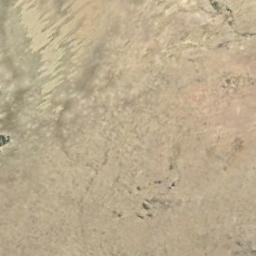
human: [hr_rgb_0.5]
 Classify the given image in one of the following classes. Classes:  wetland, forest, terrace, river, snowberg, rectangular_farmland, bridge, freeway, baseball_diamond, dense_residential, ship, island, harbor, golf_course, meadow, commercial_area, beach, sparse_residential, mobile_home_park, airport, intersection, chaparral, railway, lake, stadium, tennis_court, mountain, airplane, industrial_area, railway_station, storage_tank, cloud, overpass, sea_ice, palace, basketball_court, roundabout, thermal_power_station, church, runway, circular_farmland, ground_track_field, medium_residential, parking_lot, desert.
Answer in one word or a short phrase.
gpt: desert